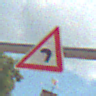
Verkehrszeichen: KurveLinks
Umgebung: Outdoor, Suburban
Tageszeit: Midday
Wetter: PartlyCloudy
Licht: Natural
Jahreszeit: NotSpecified
Kontrast: HighContrast